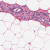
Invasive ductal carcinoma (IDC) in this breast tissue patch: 0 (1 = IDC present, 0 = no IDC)